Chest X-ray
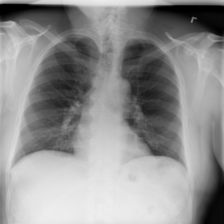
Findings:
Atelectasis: negative
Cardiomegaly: negative
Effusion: negative
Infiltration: negative
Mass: negative
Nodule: positive
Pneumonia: negative
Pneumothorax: negative
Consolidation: negative
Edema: negative
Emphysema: negative
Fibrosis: negative
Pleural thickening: negative
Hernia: negative